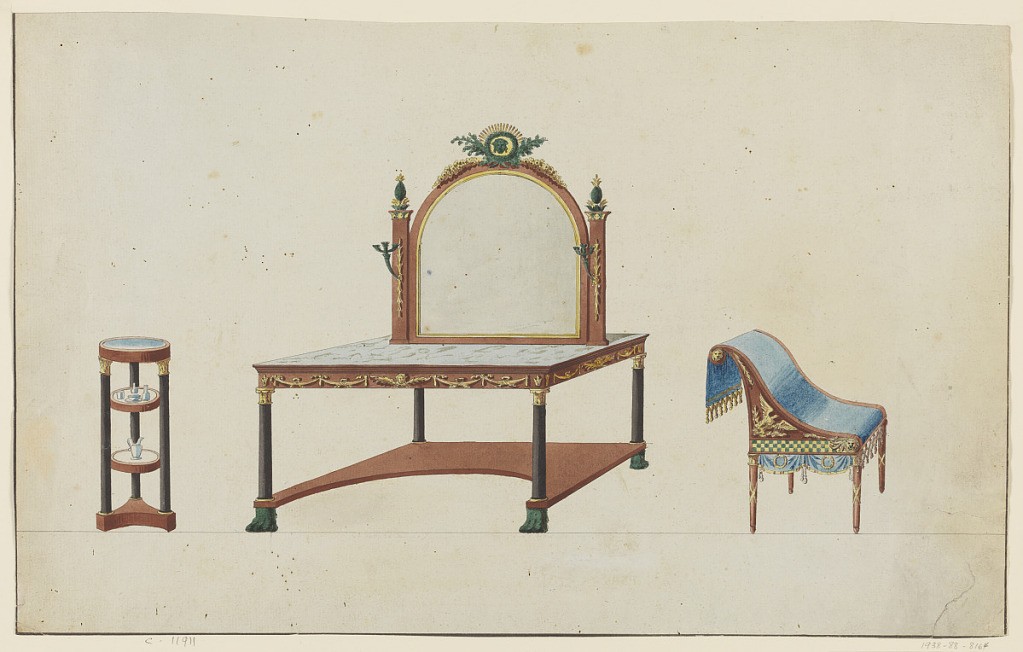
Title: Drawing
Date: ca. 1800
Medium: Graphite, pen and ink, brush and watercolor on paper
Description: Horizontal rectangle. At left is a wash stand with three legs. In the center is a vanity table, shown obliquely, with four lion feet in green bronze. Ornaments are of the same material, so are the brackets and parts of the cresting. At right is a chair, shown obliquely, in profile. Base line. The framing line is partly cut away.